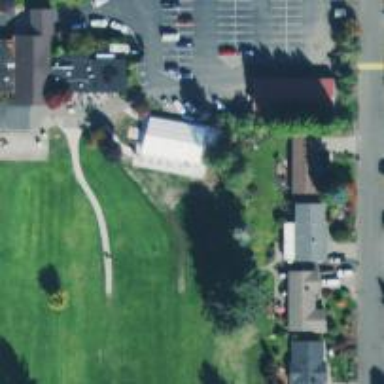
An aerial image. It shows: Path for both roads and golfers.